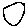
Label: circle